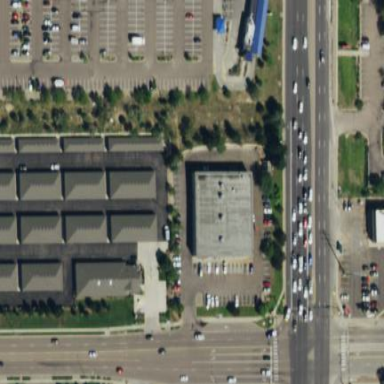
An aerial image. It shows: Storage rental shop.